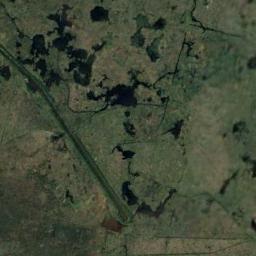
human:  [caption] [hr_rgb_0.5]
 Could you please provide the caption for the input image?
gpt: Many waters of different sizes and shapes are surrounded by wetlands .

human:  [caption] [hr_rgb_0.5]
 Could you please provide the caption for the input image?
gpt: There is a large land mixed with green and brown in the river in a wetland .

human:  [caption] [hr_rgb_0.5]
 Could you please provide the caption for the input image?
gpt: Half of this wetland is bare rock and the other half is covered by vegetation .

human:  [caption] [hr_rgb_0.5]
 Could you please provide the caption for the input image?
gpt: The wetland consists of bare land, Green plants, Dry plants and water .

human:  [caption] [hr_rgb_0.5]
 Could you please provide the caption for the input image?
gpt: There are many green areas and some water areas on the wetland .